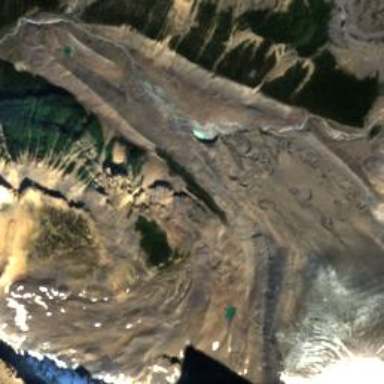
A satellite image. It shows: Geological feature known as moraine.